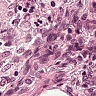
Metastatic tissue present: no